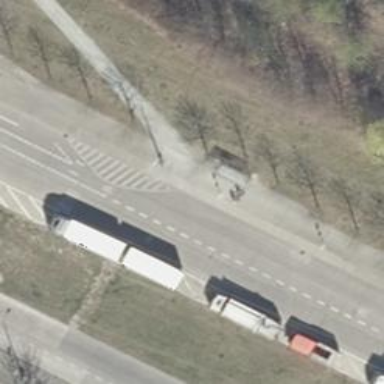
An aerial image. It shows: Public transport stop position.